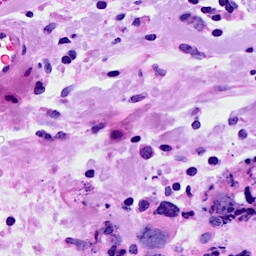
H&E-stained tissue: Breast